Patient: sex M, age 69
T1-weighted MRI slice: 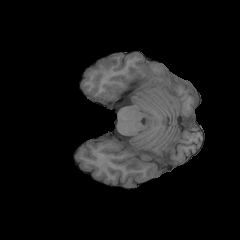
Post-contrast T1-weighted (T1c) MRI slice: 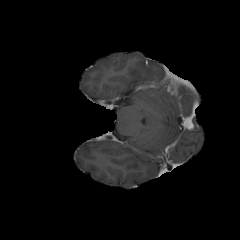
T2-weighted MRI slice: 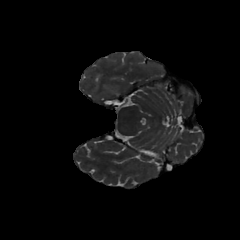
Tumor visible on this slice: yes
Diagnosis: Glioblastoma, IDH-wildtype
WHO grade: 4